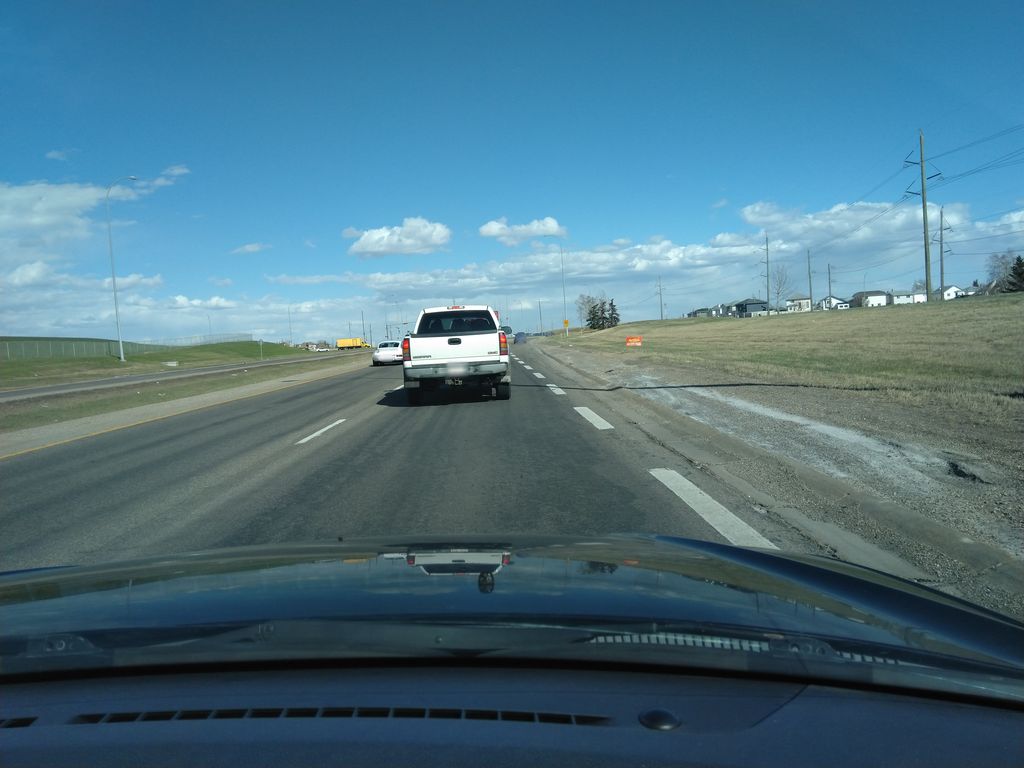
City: calgary